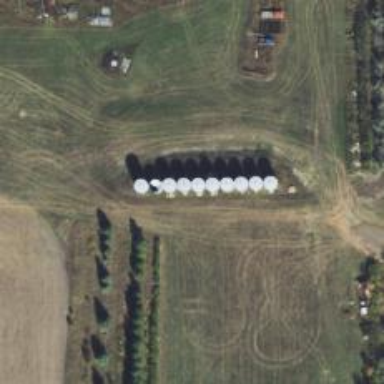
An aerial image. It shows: Silo.